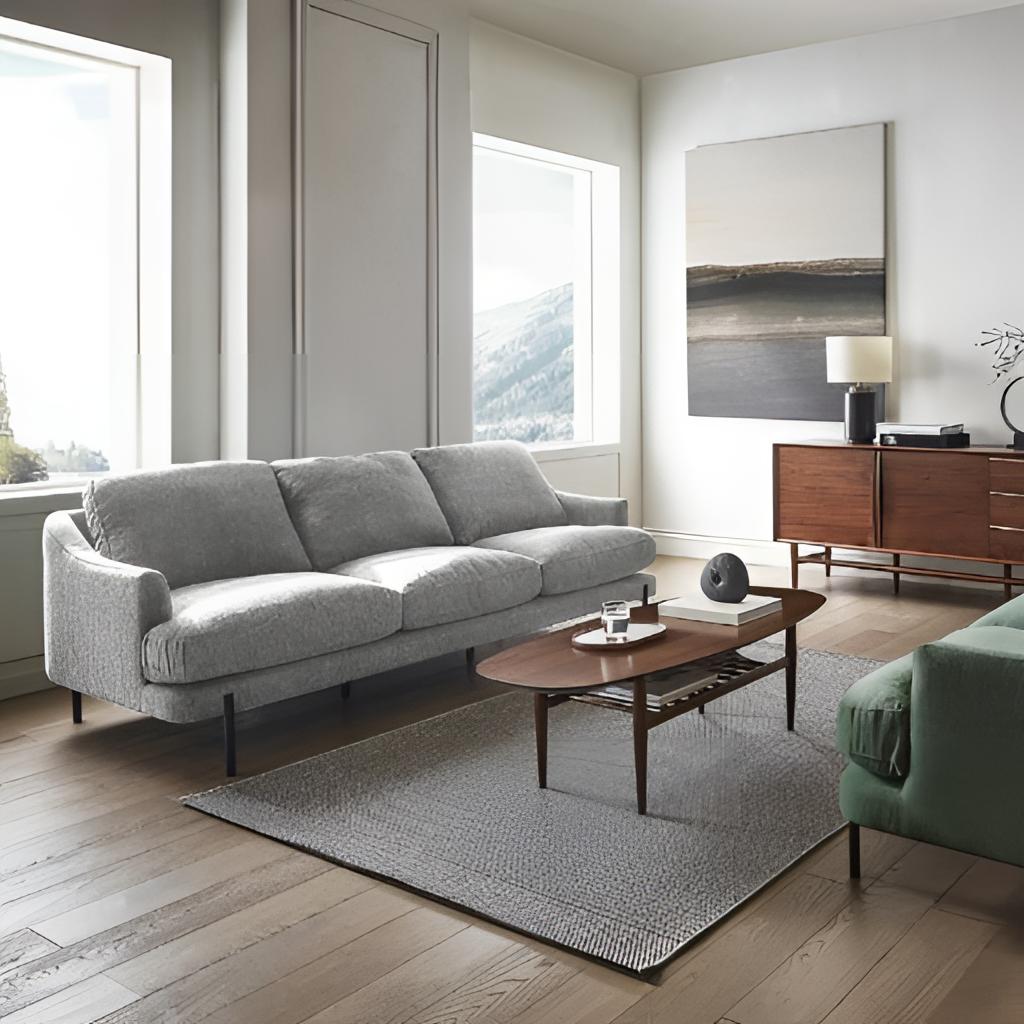
living room, fabric sofa, brown wood flooring, with plank pattern, contemporary, paint wallpaper, with solid pattern